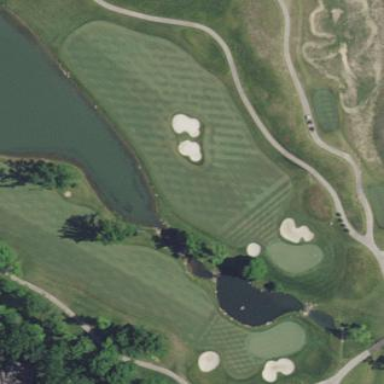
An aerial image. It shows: Grassy area designated as golf fairway.